Field crop: tomato
Growth stage: 2
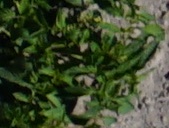
Species: tomato